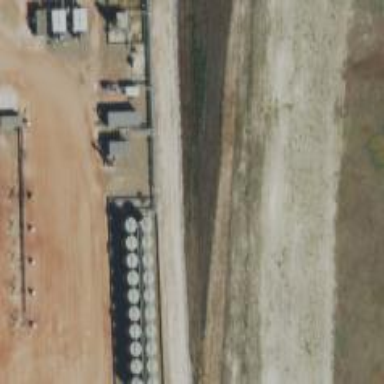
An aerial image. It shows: Storage tank with man-made structure.